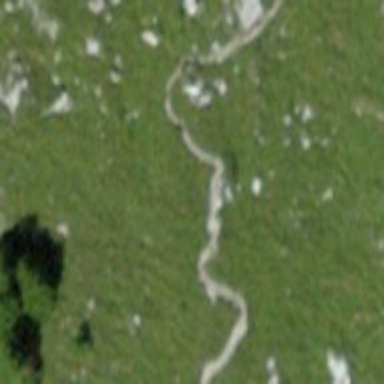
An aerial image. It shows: Ground path.